Field crop: tomato
Growth stage: 2
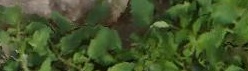
Species: tomato